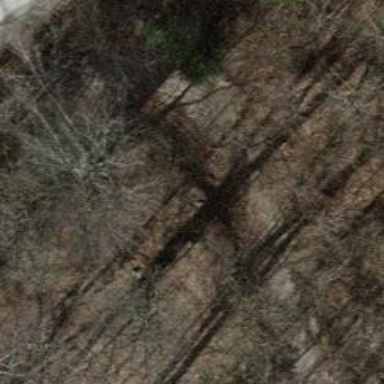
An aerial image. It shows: Unpaved path.